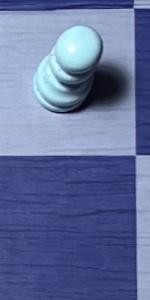
Label: Empty